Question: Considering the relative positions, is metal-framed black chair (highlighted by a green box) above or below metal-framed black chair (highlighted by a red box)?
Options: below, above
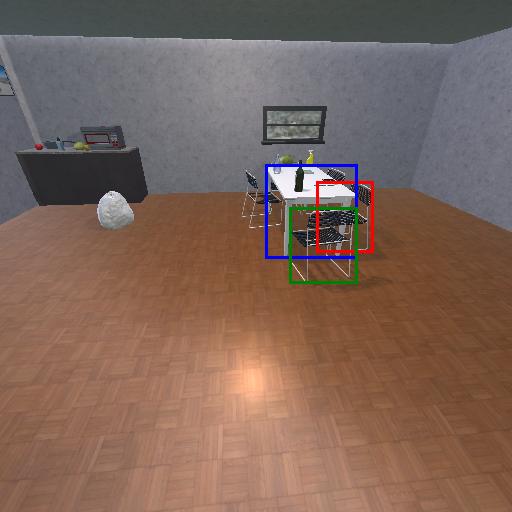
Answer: below